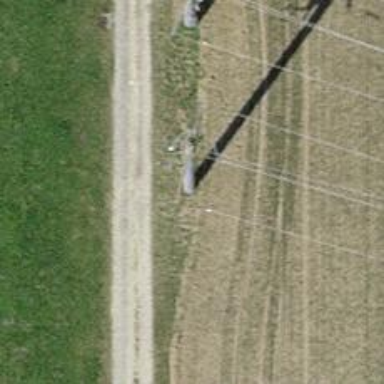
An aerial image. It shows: Three cables of power line.